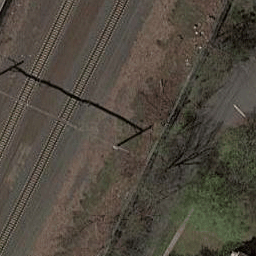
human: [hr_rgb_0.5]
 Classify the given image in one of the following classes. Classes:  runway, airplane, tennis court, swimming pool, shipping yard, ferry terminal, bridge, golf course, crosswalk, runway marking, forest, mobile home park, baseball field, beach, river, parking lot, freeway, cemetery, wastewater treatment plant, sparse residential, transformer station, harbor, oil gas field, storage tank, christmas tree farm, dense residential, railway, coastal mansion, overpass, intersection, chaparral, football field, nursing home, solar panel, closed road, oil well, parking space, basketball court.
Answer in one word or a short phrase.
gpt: railway